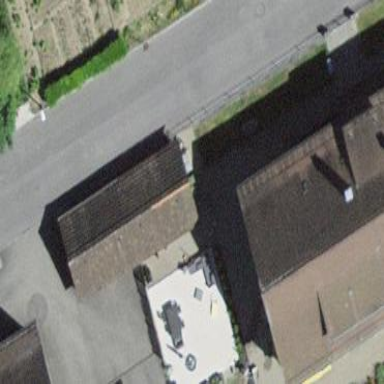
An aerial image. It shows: Gabled building with roof made of roof tiles.